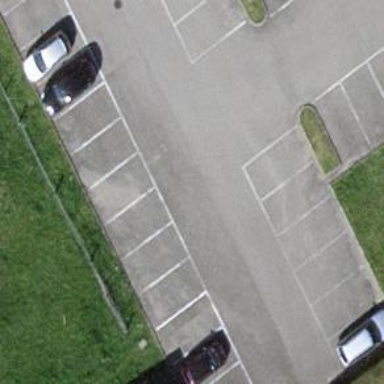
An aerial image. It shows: Asphalt parking aisle designated as service road.